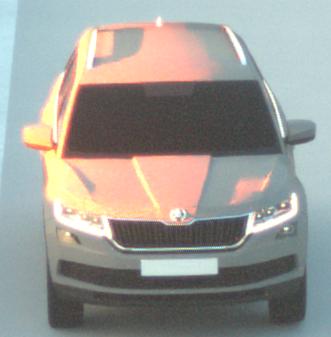
Make: Skoda
Model: Kodiaq 1.4 TSI
Detailed model: Kodiaq
Model produced from: 2017/03
Model produced until: 2018/05
Doors: 5
Color: gray
Road condition: dry road
Daytime: sunrise or sunset
Contrast: medium contrast